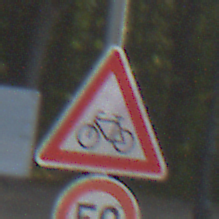
Verkehrszeichen: RadverkehrRechts
Zusatzzeichen unten: Geschwindigkeit50
Umgebung: Outdoor, Suburban
Tageszeit: MorningAfternoon
Wetter: Clear
Licht: Natural
Jahreszeit: NotSpecified
Kontrast: HighContrast